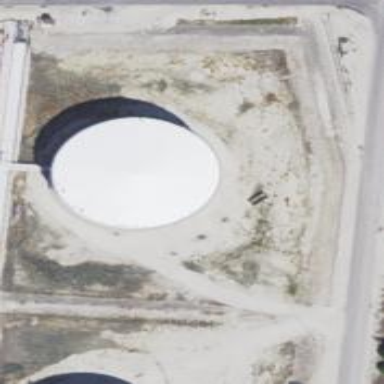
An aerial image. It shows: Storage tank that is man-made.